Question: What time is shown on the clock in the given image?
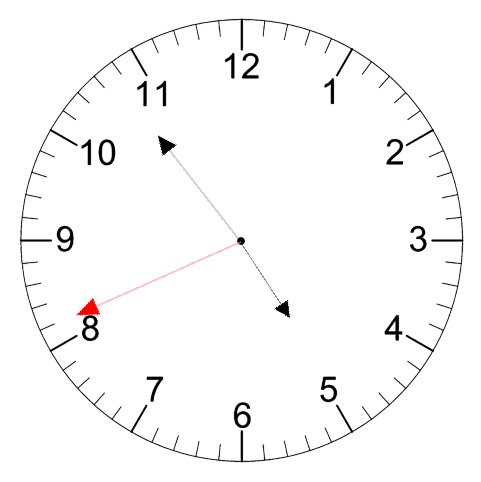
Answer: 04:53:41